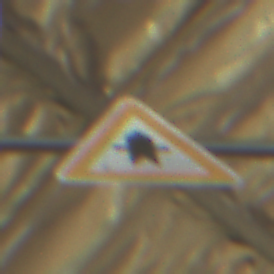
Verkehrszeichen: Vorfahrt
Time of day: MorningAfternoon
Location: Roofed (Special)
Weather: NotSpecified
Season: NotSpecified
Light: Artificial